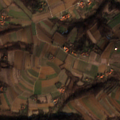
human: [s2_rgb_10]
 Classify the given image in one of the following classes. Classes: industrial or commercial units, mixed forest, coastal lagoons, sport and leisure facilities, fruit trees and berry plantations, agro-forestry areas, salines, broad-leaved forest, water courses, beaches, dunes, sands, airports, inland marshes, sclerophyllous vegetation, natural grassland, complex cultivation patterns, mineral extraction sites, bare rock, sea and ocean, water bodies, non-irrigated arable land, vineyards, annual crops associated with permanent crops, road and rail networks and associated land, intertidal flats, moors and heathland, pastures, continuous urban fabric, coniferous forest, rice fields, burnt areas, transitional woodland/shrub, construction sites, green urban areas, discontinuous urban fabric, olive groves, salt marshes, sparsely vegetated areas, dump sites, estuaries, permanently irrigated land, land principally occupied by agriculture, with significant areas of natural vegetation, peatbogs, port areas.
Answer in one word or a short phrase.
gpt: complex cultivation patterns, broad-leaved forest